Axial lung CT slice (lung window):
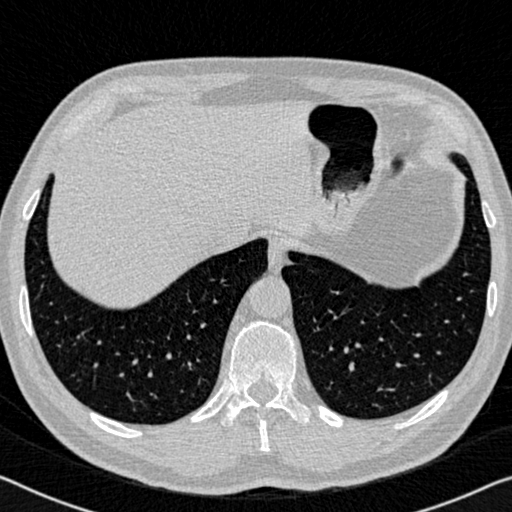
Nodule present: no